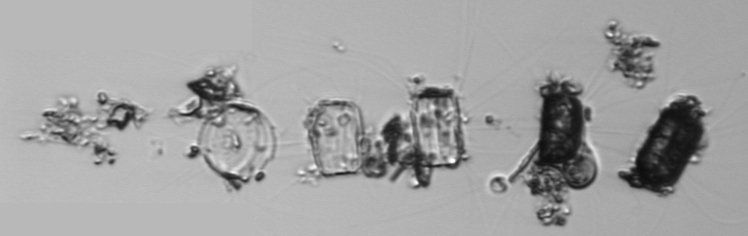
Label: Thalassiosira_TAG_external_detritus